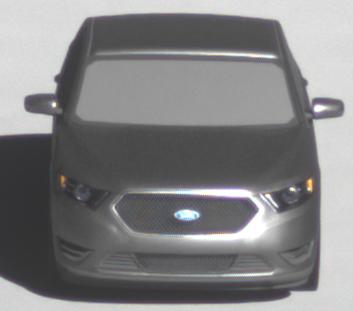
Make: Ford
Model: Taurus
Detailed model: SHO
Model produced from: 2012
Model produced until: 2019
Doors: 4
Color: gray
Road condition: dry road
Daytime: morning or afternoon
Contrast: high contrast